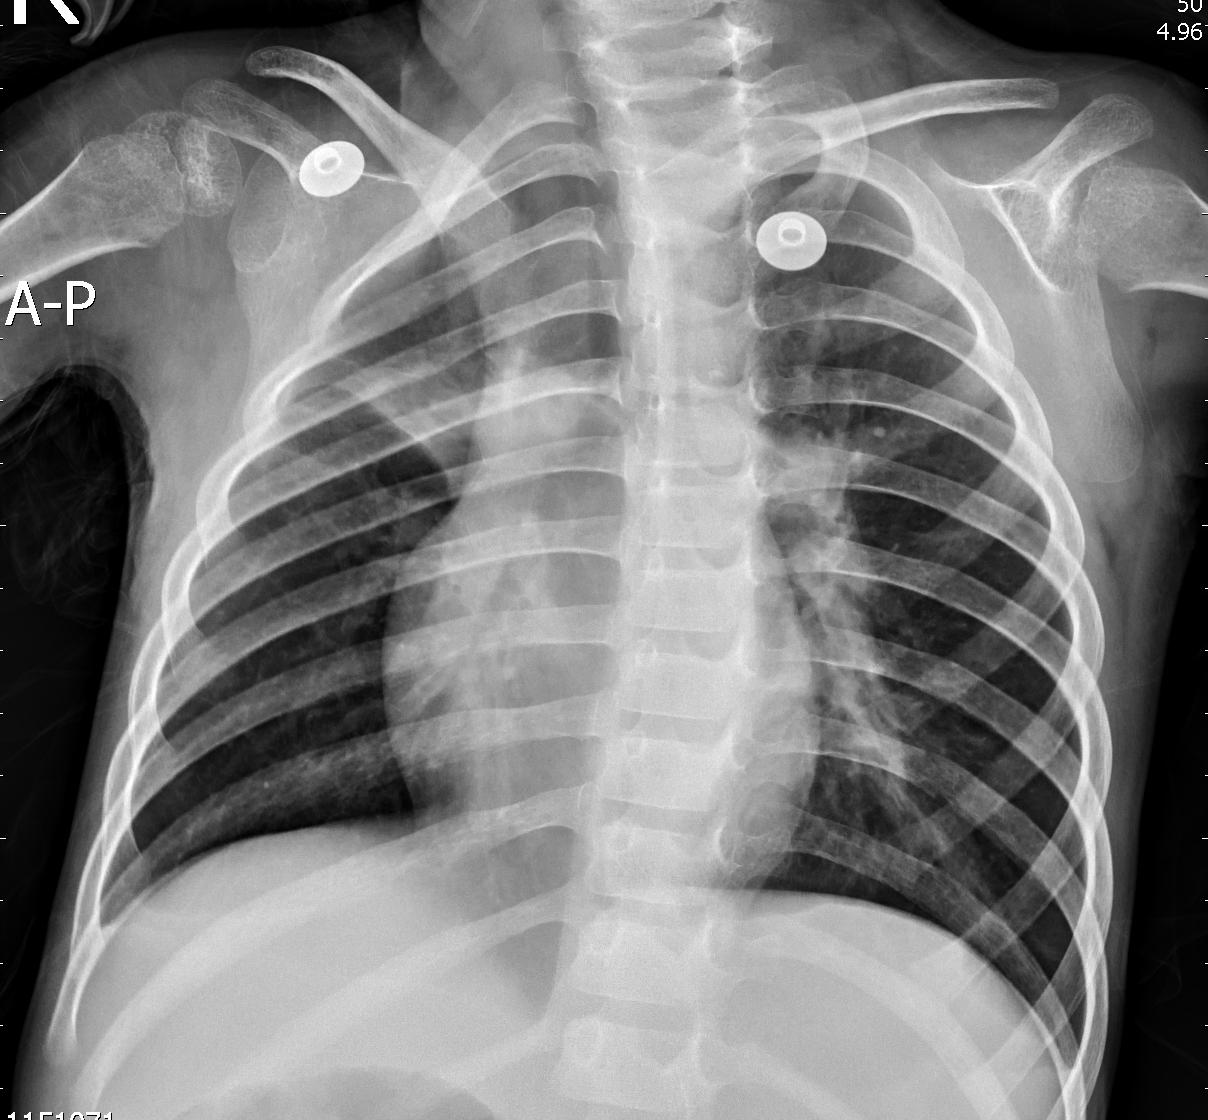
Diagnosis: PNEUMONIA